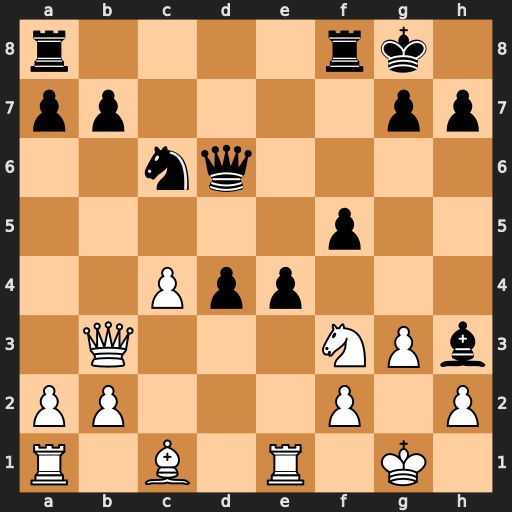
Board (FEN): r4rk1/pp4pp/2nq4/5p2/2Ppp3/1Q3NPb/PP3P1P/R1B1R1K1
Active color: w
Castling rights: -
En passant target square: -
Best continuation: c5+ Qd5 Qxd5+